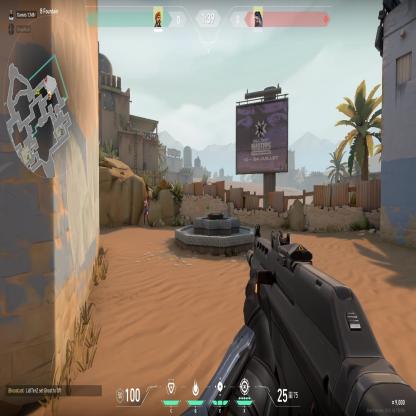
Label: enemy